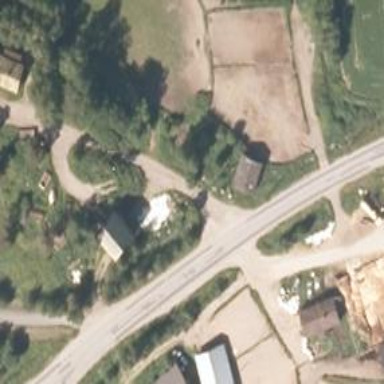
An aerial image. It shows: Tertiary road.